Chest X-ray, PA view. Patient: 20 years old, sex M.
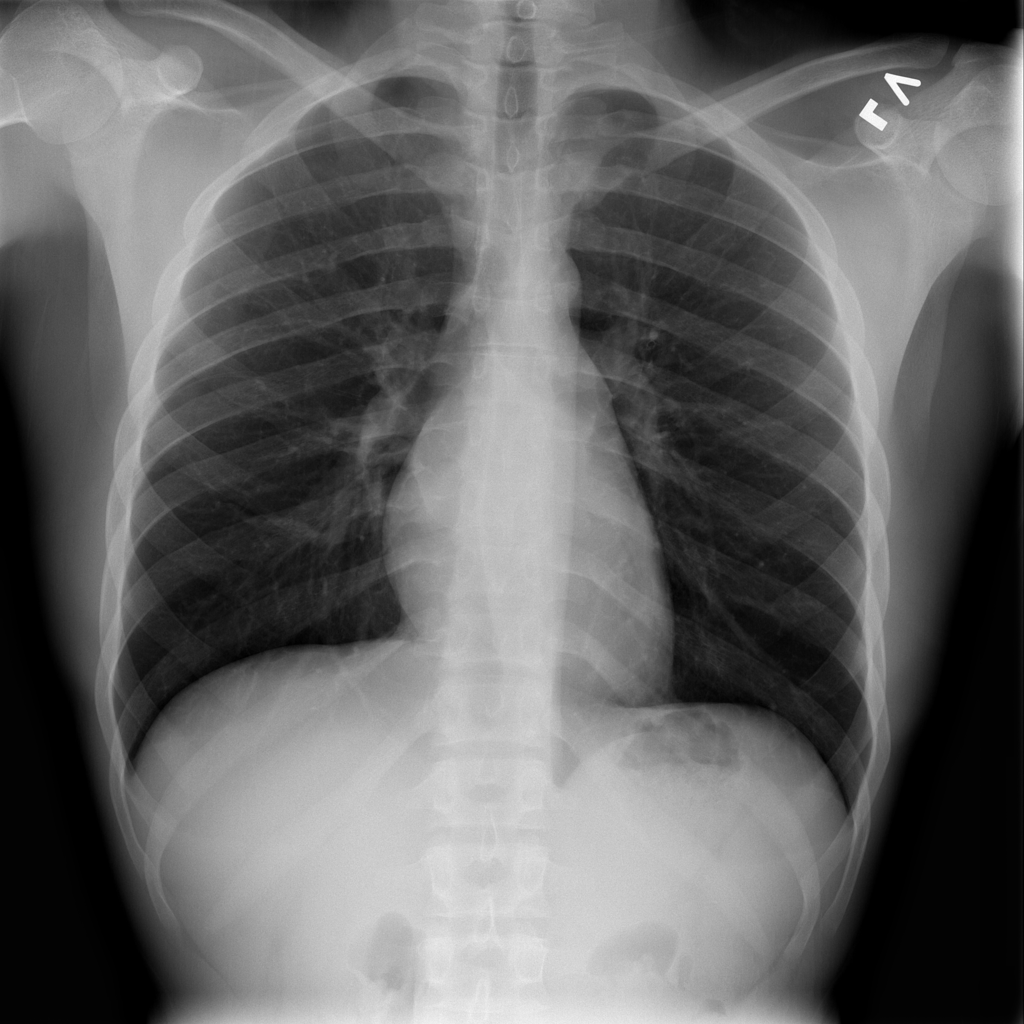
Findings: No Finding